Field crop: tomato
Growth stage: 1
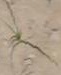
Species: cyperus